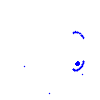
Particle: electron